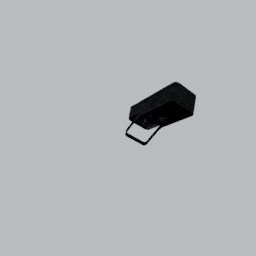
Label: electronics